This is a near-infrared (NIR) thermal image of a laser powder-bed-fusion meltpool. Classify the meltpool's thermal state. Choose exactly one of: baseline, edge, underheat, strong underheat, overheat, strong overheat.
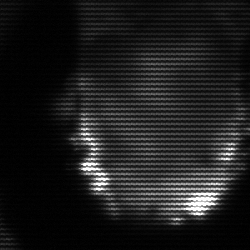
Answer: baseline